Question: I am using excel to calculate the cash amount for each year.
Usually I am doing it like that:

As you can see that I am currently looking up every year by hand and multypling it with 'cash * amount'.
How could I implement that in excel?
I appreciate your answer!
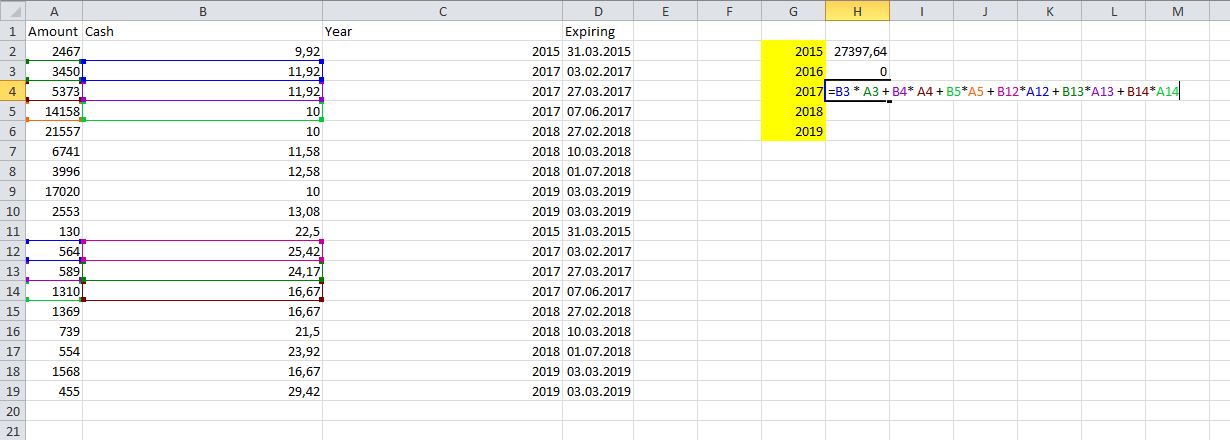
Answer: This is exactly what 'SUMPRODUCT' was built for. You are going to test to see if a condition (or conditions) are true. If they are you are going to do some math, and then add the results as you go down your range testing those conditions:
'''
=SUMPRODUCT(($C$2:$C$19=G2)*($A$2:$A$19)*($B$2:$B$19))
'''
Put that in 'H2'. This will test if 'C2:C19' is the same year as 'G2'. If it's true, then it will multiple the cell in column A with the cell in Column B. It will then add each row's result that is true and give you an answer.